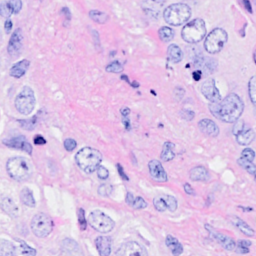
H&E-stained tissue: Breast